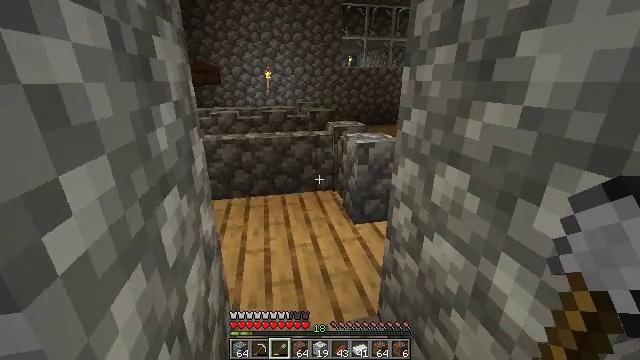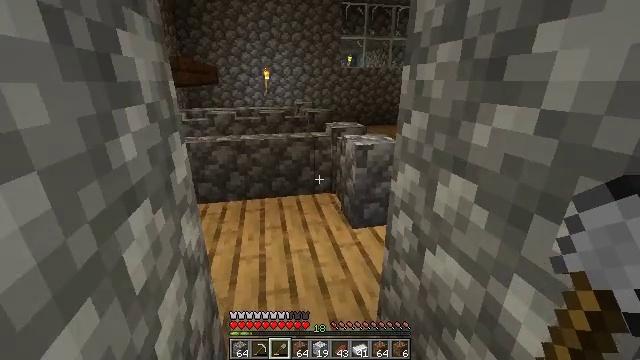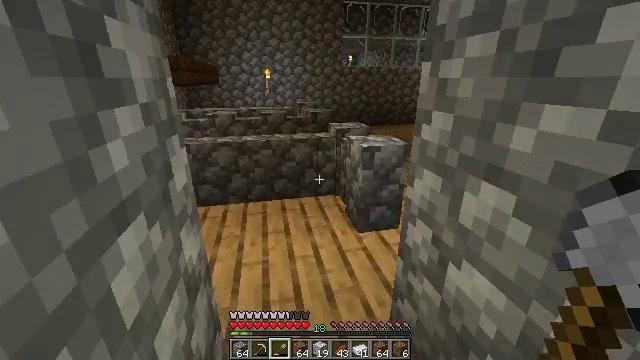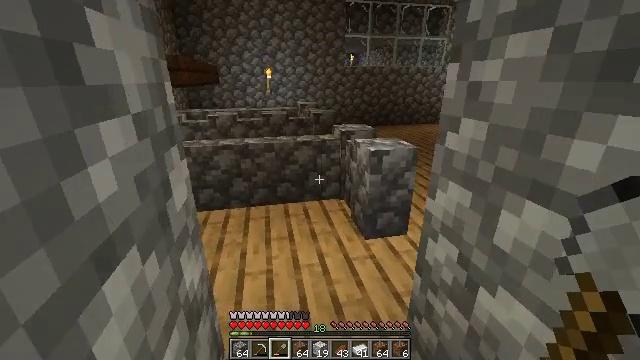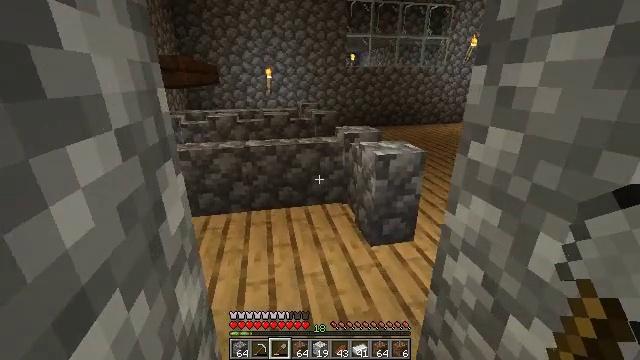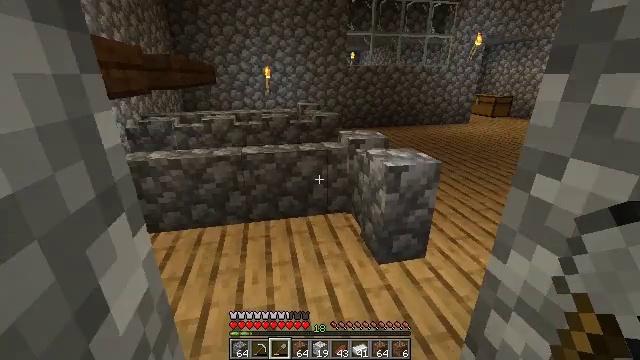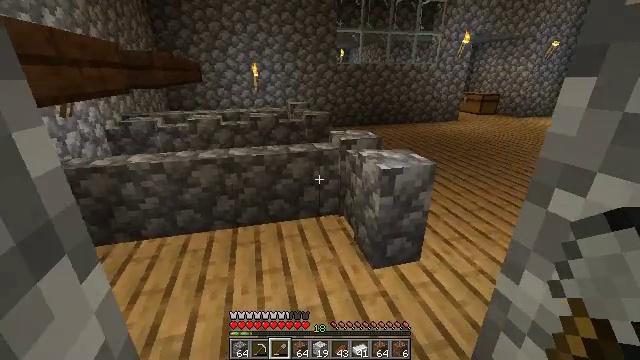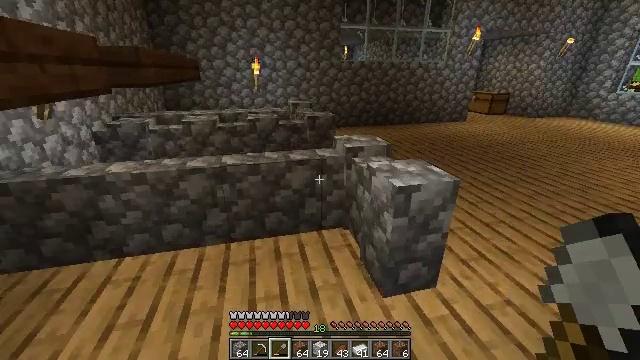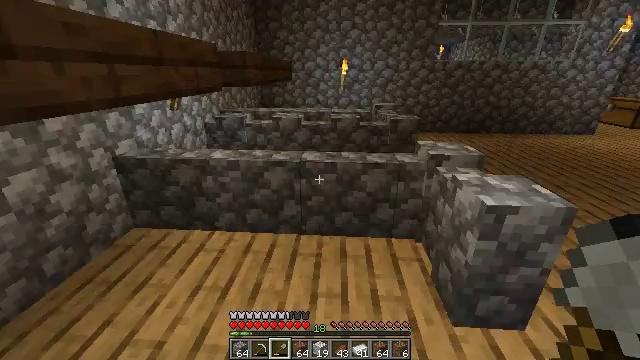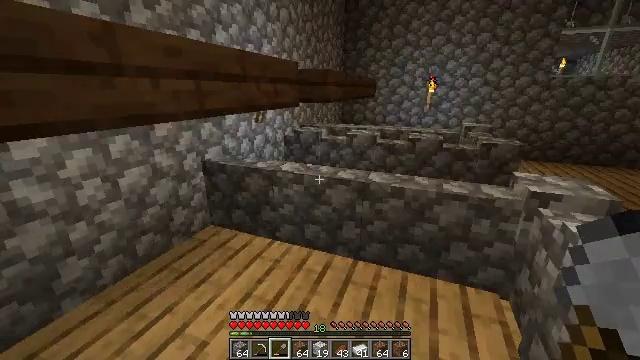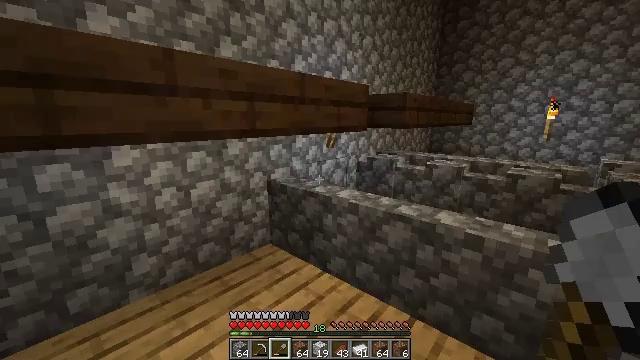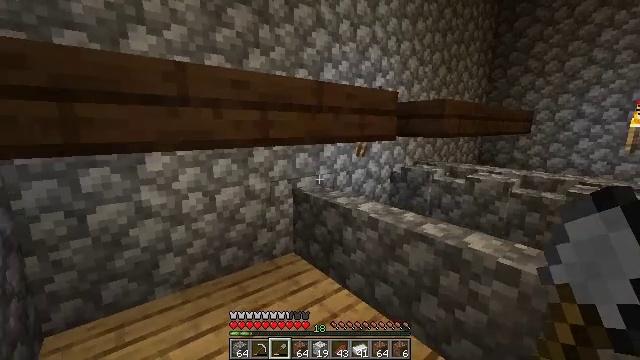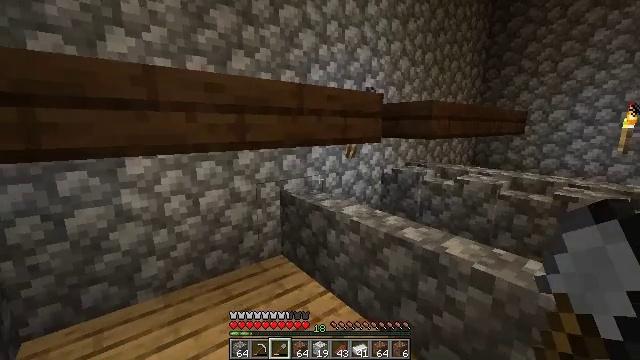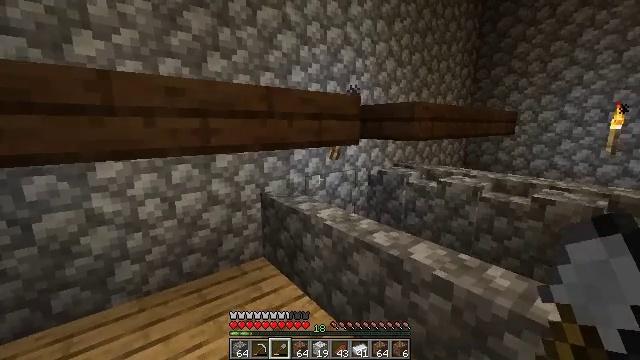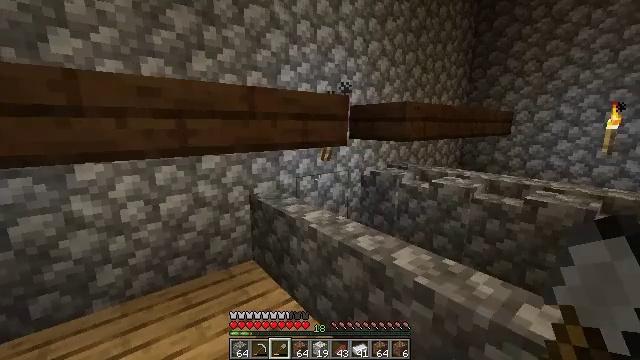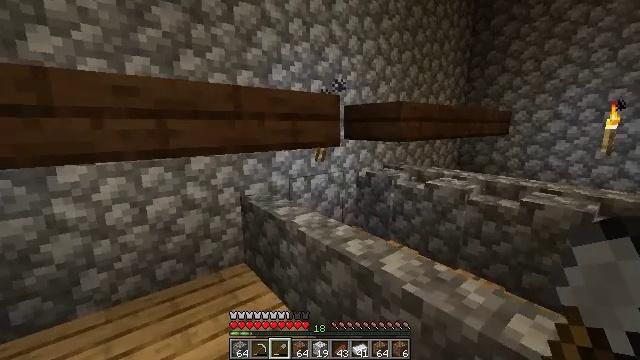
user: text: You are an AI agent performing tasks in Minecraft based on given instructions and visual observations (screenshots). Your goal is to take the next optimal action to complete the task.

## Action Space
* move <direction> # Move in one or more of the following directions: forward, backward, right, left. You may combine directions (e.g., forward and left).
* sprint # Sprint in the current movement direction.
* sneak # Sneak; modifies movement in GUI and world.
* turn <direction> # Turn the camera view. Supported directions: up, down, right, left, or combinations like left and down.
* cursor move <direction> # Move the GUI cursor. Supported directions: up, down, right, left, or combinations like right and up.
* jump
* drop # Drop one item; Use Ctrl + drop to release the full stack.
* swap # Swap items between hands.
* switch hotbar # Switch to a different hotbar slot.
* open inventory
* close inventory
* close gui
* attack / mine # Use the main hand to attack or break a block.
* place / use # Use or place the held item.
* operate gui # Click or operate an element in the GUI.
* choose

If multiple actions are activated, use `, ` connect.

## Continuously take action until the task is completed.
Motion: motion action
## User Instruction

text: Gather the wall torch from the wall.
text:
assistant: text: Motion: move forward
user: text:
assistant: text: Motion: move forward and move left
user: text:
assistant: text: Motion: move forward and move left
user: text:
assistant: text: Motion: move forward and move left
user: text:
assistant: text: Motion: move forward and move left
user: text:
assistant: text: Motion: move forward, turn right
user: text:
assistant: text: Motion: move forward
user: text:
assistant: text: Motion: move forward and move right, turn left
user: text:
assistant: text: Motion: move forward and move right, turn left and up
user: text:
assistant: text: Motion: move forward and move right, turn left and up
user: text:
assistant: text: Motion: move right, turn left and up
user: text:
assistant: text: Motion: move right
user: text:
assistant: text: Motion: move right
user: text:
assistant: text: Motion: move right
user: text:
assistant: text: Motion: move right
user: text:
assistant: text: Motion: move back and move right
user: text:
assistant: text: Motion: move back and move right
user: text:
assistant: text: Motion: move back and move right
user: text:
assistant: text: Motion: move back and move right
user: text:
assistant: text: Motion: move back and move right, turn left
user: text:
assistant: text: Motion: move back and move right, turn left and up
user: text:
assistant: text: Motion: move right
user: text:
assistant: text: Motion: move right
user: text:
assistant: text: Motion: move back and move right
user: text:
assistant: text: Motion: move back and move right
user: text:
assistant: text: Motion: move back and move right
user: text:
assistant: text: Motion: move back and move right
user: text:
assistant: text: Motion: move back and move right
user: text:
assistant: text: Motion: move back and move right
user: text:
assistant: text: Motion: move back and move right